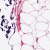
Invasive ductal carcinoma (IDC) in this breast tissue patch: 0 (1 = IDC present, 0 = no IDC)